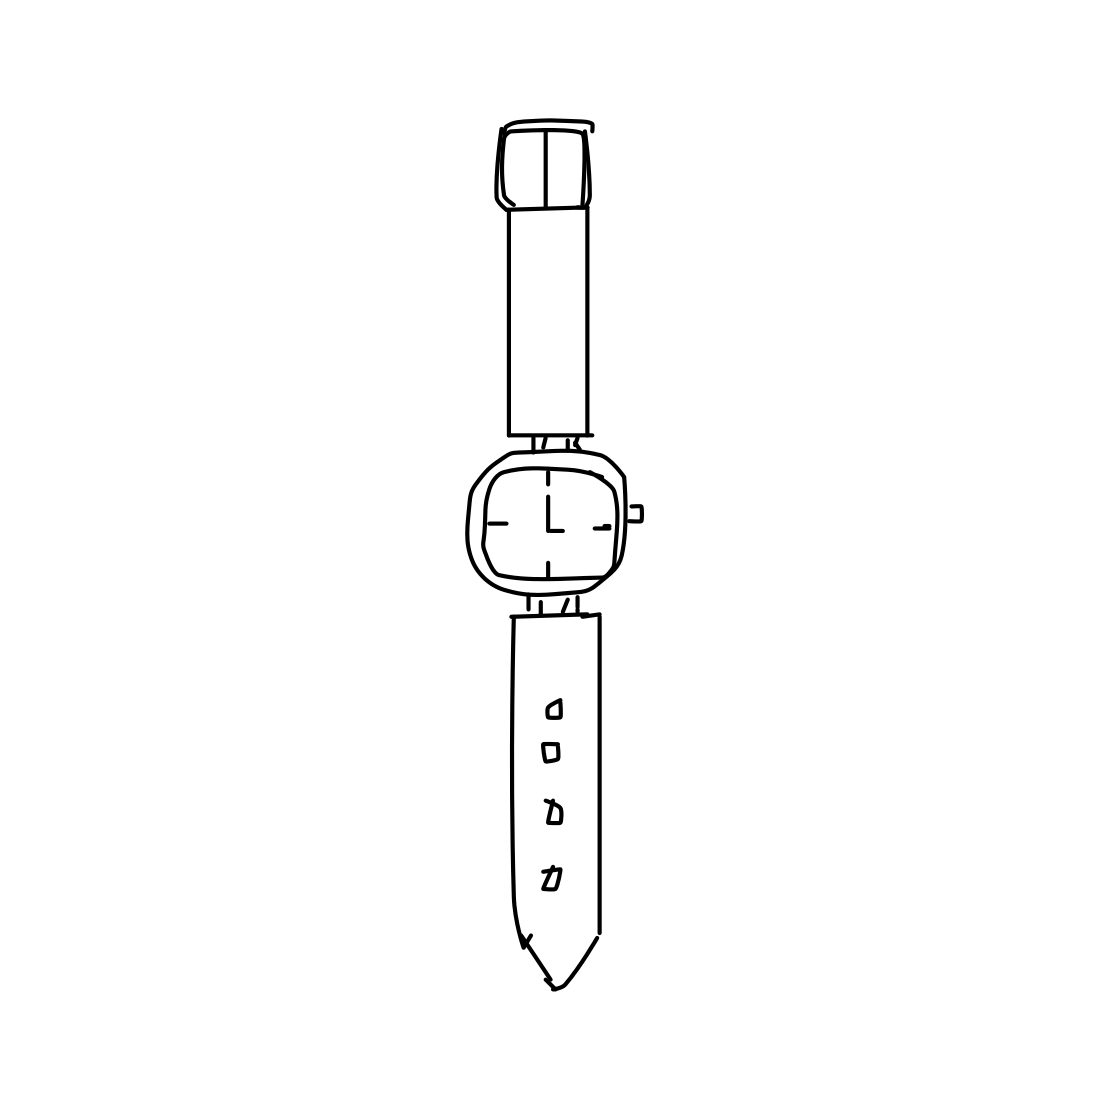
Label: wrist-watch